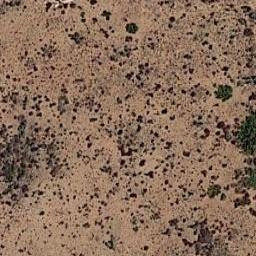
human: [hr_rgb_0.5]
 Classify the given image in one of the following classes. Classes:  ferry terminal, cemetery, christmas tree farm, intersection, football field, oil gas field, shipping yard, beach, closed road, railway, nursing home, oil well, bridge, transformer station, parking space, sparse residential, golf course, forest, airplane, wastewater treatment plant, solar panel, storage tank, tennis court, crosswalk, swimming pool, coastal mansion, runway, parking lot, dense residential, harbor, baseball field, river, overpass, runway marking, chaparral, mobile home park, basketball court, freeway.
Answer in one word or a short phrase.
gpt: chaparral